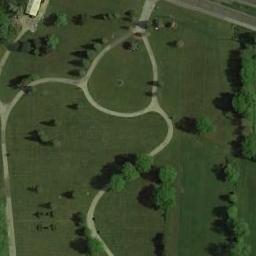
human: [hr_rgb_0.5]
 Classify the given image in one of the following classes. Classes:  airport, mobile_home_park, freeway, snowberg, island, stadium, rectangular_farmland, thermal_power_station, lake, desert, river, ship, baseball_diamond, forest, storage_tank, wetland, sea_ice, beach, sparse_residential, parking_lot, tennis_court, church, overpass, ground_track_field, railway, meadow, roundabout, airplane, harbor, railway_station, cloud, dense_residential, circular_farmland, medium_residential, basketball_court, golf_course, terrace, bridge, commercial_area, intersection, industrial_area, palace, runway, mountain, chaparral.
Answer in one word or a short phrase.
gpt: meadow